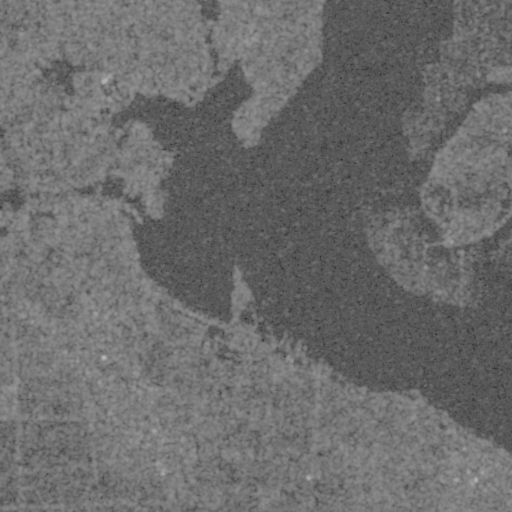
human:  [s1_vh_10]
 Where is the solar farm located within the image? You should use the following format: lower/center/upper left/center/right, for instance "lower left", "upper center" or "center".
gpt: The solar farm is located in the center right of the image.
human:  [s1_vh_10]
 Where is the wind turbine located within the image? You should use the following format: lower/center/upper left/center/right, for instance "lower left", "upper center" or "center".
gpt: The wind turbine is located in the center right of the image.
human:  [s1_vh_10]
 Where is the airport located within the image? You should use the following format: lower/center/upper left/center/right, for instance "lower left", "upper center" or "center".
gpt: There is no airport in the image.

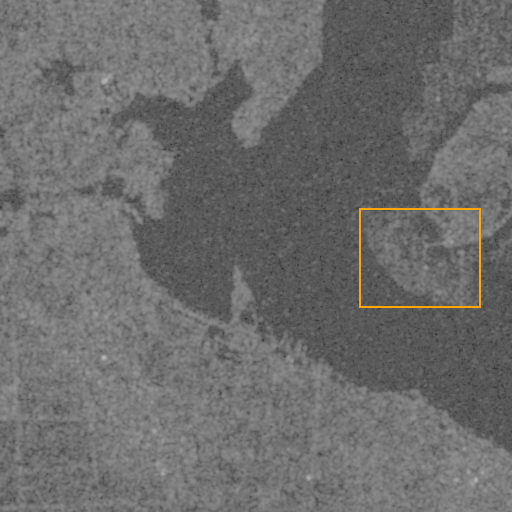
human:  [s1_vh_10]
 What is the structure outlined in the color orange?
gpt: The structure outlined in orange is a solar farm.
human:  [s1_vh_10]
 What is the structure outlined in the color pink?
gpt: There is no pink outline.